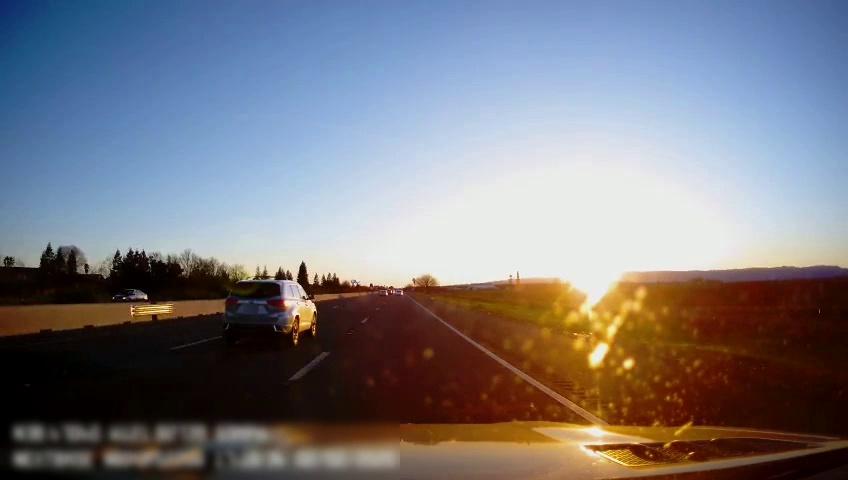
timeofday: Day
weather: Sunny
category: Drivable Space
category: Vehicles | SUV
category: Vehicles | Car
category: Lanes | Alternate Lane
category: Lanes | Current Lane
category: Lanes | Alternate Lane